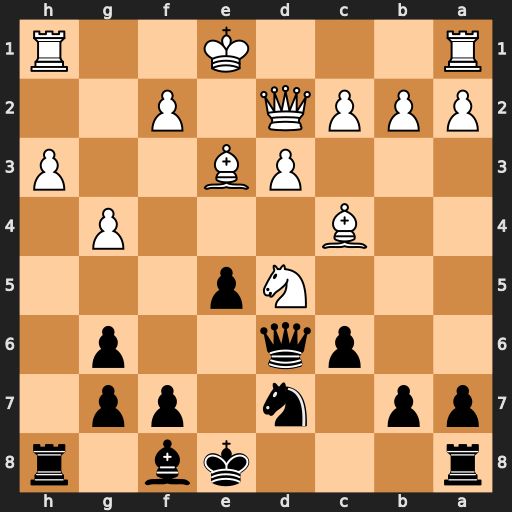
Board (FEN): r3kb1r/pp1n1pp1/2pq2p1/3Np3/2B3P1/3PB2P/PPPQ1P2/R3K2R
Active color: b
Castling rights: KQkq
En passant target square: -
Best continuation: cxd5 Bb3 d4